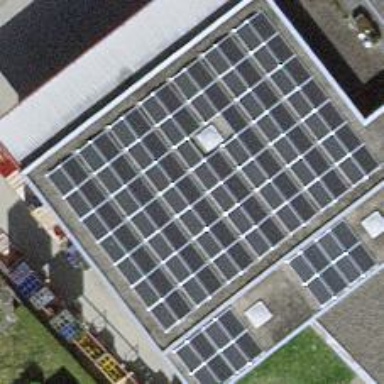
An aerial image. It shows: Solar power generator utilizing photovoltaic technology with solar photovoltaic panels.